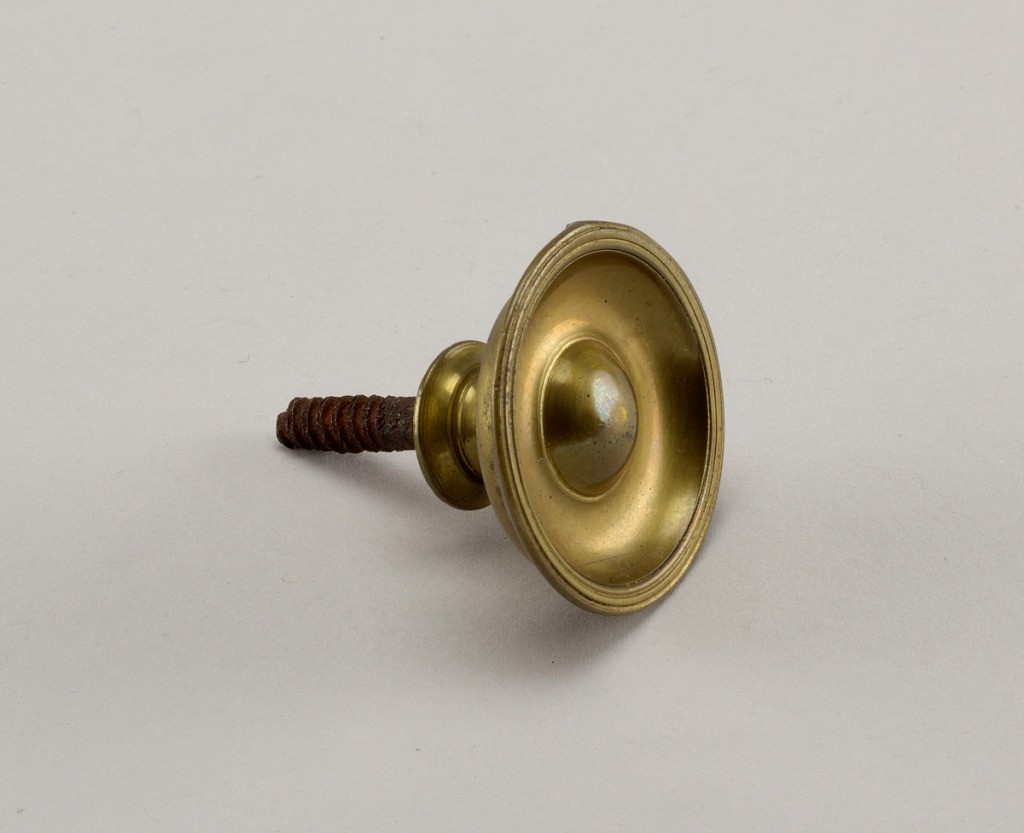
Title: Knob
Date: ca. 1795
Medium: brass
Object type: knob
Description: Repousse head with simple mouldings; threaded bolt on back.